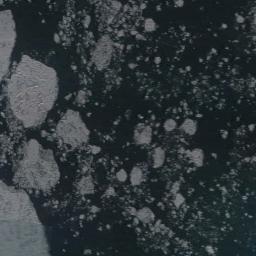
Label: sea_ice